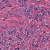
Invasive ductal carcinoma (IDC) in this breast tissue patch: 1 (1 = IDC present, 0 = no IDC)